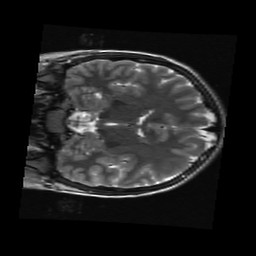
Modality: T2w
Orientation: coronal
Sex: female
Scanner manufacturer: ge
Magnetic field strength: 3 T
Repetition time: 5 s
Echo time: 0.1007 s